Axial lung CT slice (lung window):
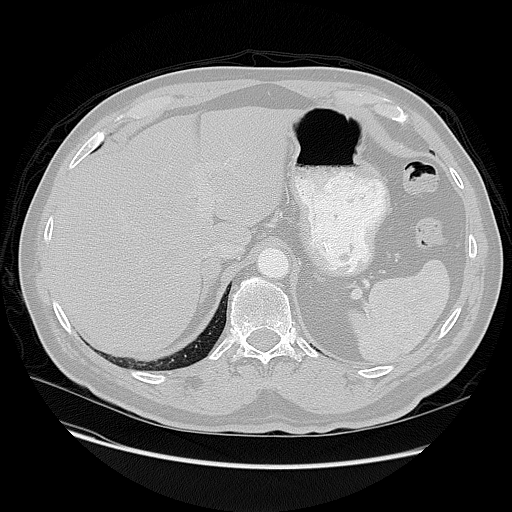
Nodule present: no